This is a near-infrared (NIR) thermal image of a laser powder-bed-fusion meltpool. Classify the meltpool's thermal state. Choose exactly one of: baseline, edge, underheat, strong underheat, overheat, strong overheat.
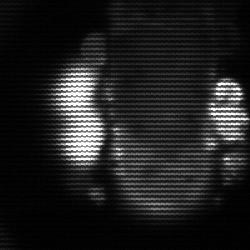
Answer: strong underheat